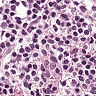
Metastatic tissue present: no